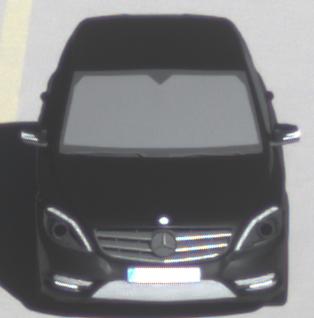
Make: Mercedes-Benz
Model: B 180 BlueEFFICIENCY
Detailed model: B-Class (246)
Model produced from: 2011/11
Model produced until: 2012/10
Doors: 5
Color: black
Road condition: dry road
Daytime: morning or afternoon
Contrast: high contrast